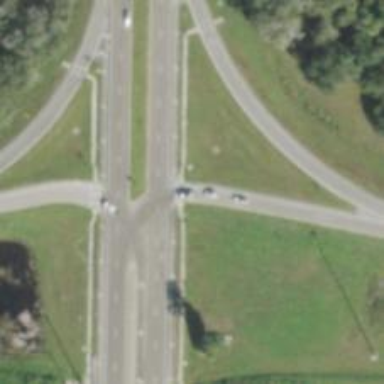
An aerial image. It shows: Road with stop sign.